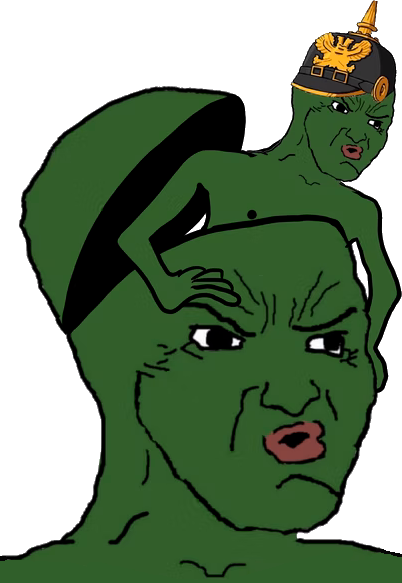
Label: 5_Hooker